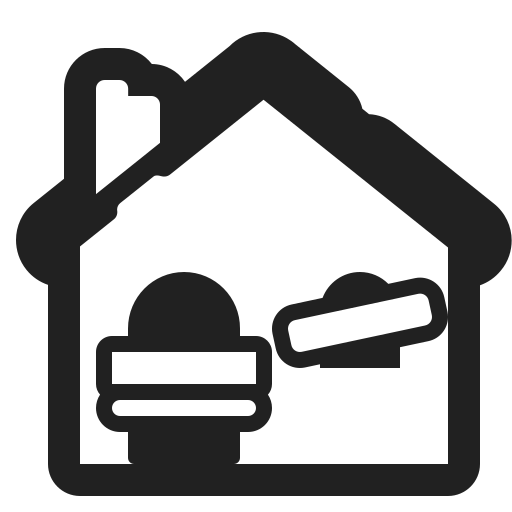
derelict house high contrast